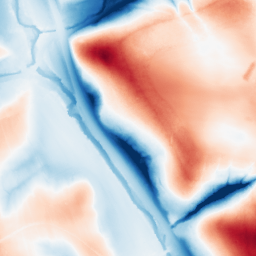
Category: edge_preserving
Decomposition family: guided
Decomposition parameters: radius: 32
eps: 1
Upsampling method: regularized
Upsampling parameters: scale: 4
lambda_reg: 0.001
Upsampling scale: 4